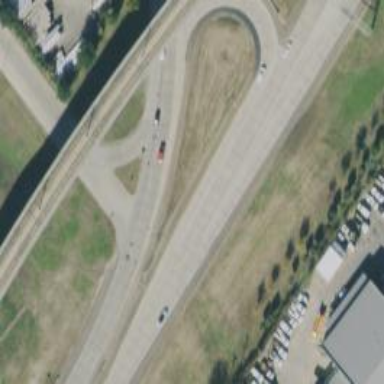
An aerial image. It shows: Trunk link highway.